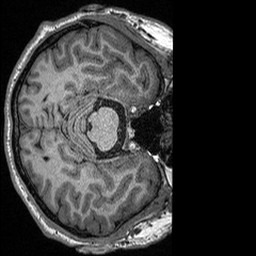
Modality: T1w
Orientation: axial
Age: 50
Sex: male
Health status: healthy
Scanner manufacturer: siemens
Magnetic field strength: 3 T
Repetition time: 2.3 s
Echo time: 0.00298 s